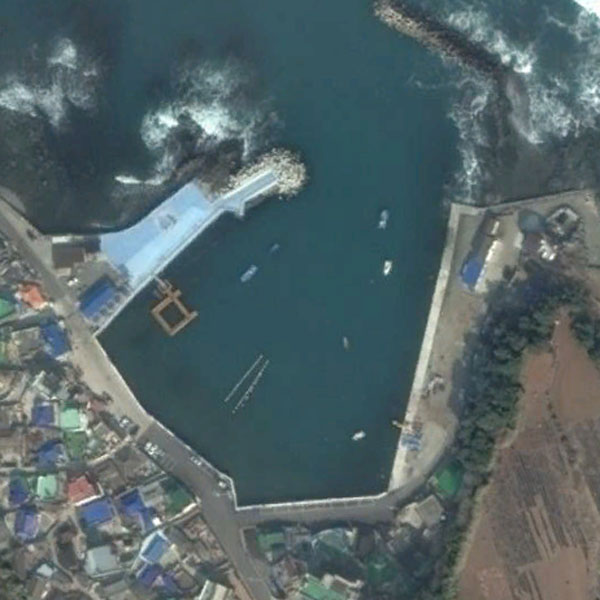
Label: Port